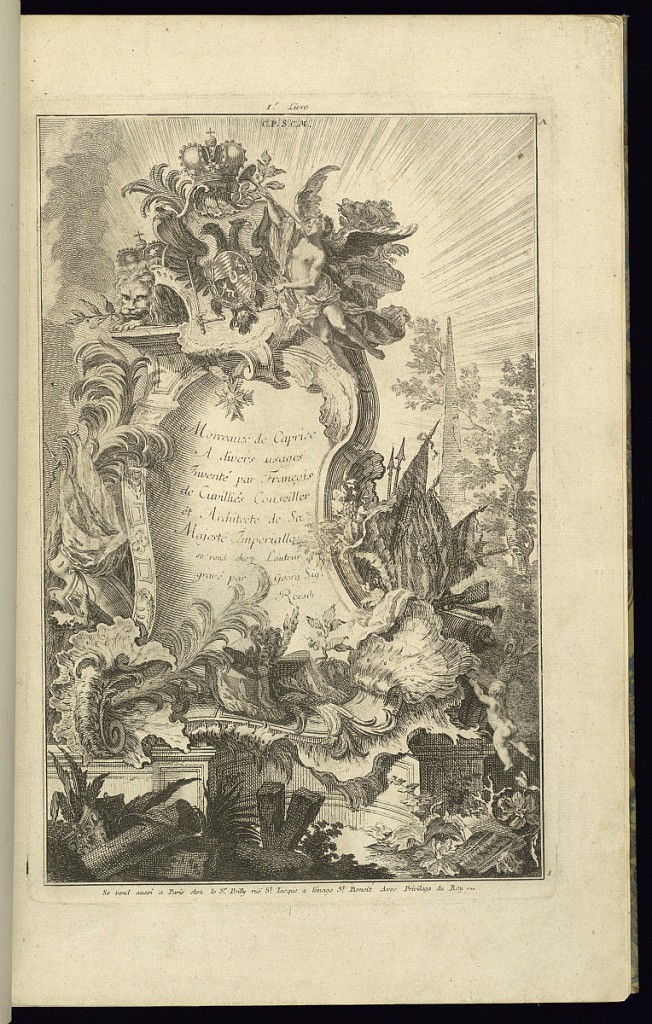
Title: Design for Cartouche
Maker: François de Cuvilliés the Elder, Belgian, 1695 - 1768
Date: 1745
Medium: Etching and engraving on off-white laid paper
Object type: Print
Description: Design for an asymmetrical cartouche surrounded by various motifs including a crown, a trumpeting angel, a lion, sprays of leaves, flags, and cornucopia.